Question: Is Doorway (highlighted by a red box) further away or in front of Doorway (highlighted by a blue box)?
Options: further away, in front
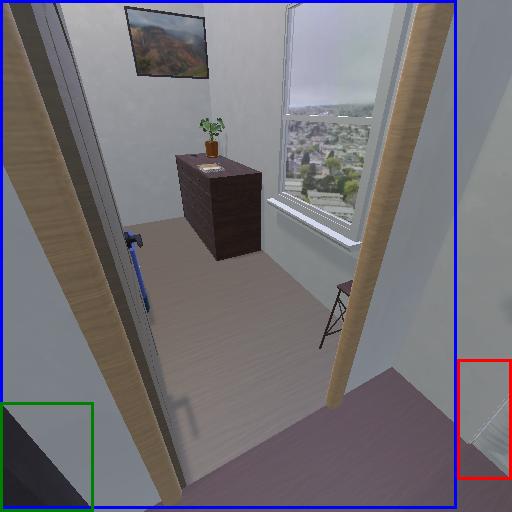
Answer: further away